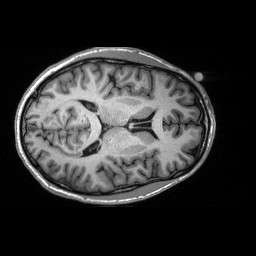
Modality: T1w
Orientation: axial
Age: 31
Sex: male